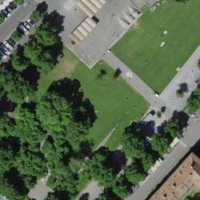
EUNIS habitat code: 53
Species observed at this site:
Aesculus hippocastanum